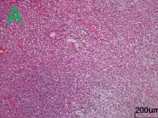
(A) Hematoxylin-eosin staining x 200.
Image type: pathology (h&e)